Field crop: tomato
Growth stage: 1
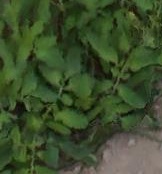
Species: tomato